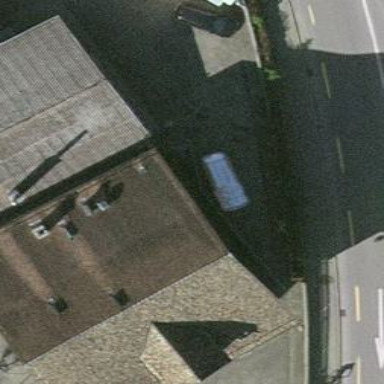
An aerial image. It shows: Building that houses restaurant.